Question: Using RabbitMQ, I have two types of consumers: FileConsumer writes messages to file and MailConsumer mails messages. There may be multiple consumers of each type, say three running MailConsumers and one FileConsumer instance.
How can I do this:
- - -
What type of exchange etc should I use to get this behavior? I'd really like to see some example/pseudo-code to make this clear.

This should be easy to do, but I couldn't figure it out from the docs. It seems the <URL> should work, but I'm confused with these "anonymous queues" which seems like it will lead to sending same message into each consumer.
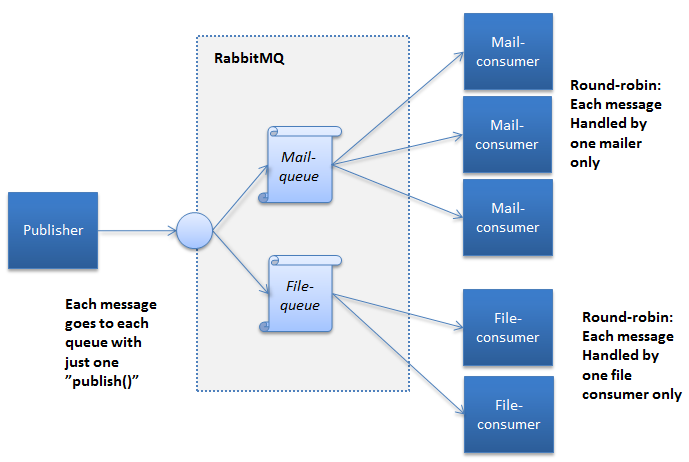
Answer: If you create queue without 'auto-delete' flag, then queues will stay alive even after consumers disconnection.
Note, that if you declare queue as persistent, it will be present even after broker restart.
If you will publish then messages with 'delivery-mode=2' property set (that mean that message will be persistent), such messages will stay in persistent (this is important to make queue persistent) queues even after broker restart.
Using 'fanout' exchange type is not mandatory. You can also use 'topic' for better message routing handling if you need that.
UPD: step-by-step way to get what you show with schema.
1. Declare persistent exchange, say main, as exchange.declare(exchange-name=main, type=fanout, durable=true).
2. Delcare two queues, say, files and mails as queue.declare(queue-name=files, durable=true) and queue.declare(queue-name=mails, durable=true)
3. Bind both queues to exchange as queue.bind(queue-name=files, exchange-name=main) and queue.bind(queue-name=mails, exchange-name=main).
At this point you can publish messages to 'main' exchange (see note about 'delivery-mode' above) and consume with any consumer number from queues, from 'files' with 'FileConsumer' and from 'mails' with 'MailConsumer'. Without any consumers on queues messages will be queued and stay in queue until they consumed (or broker restart is they are not persistent).